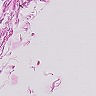
Metastatic tissue present: no